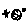
Label: moon